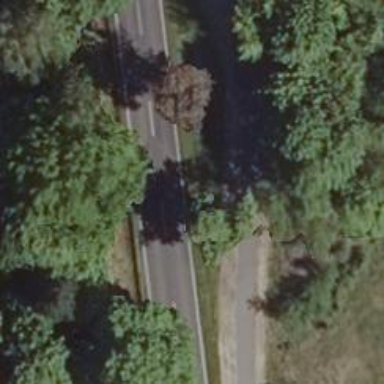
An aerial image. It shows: Primary highway on asphalt bridge.